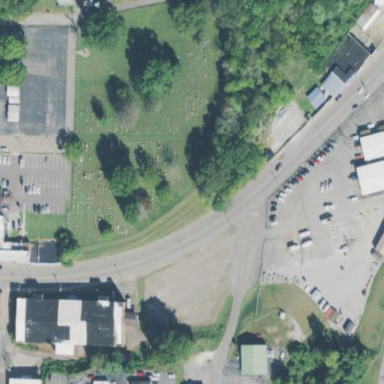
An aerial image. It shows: Cemetery.